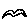
Label: bird